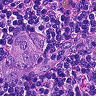
Metastatic tissue present: yes